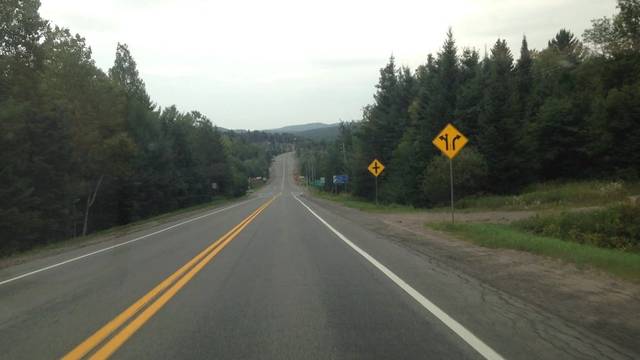
Region: Canada
Coordinates: 45.91, -74.263